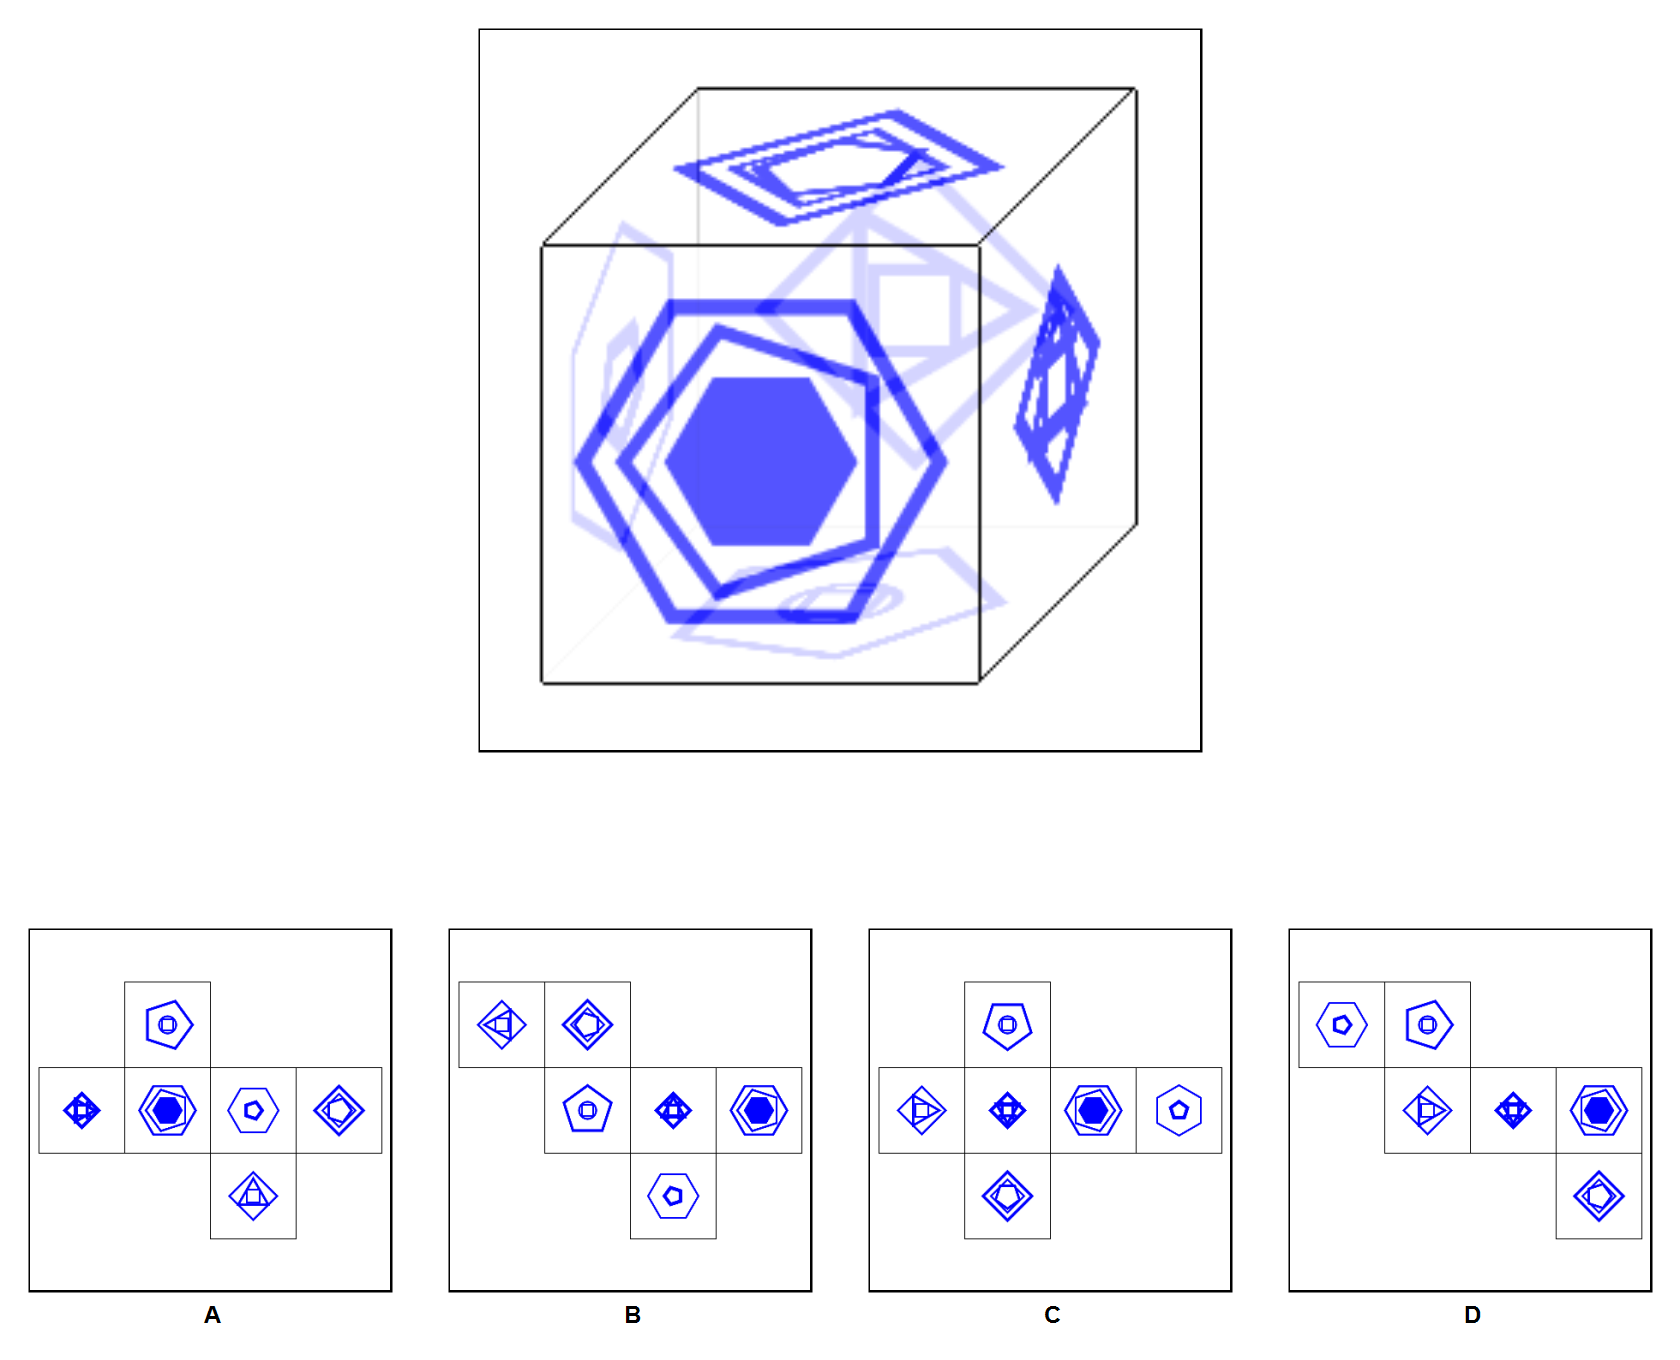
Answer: D